一年级 · 算术
买东西。

帽子 9 元

毛衣 60 元

手套 6 元

(1) 买一件毛衣和一双手套一共需要多少元?

答: 买一件毛衣和一双手套一共需要（） 元。

(2) 买一双鞋子比买一顶帽子多多少元?

答: 买一双鞋子比买一顶帽子多（）元。

(3) 用 69 元钱正好可以买上面 ( ) 和 ( ) 两种东西。
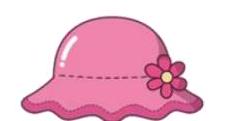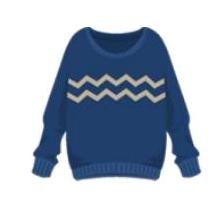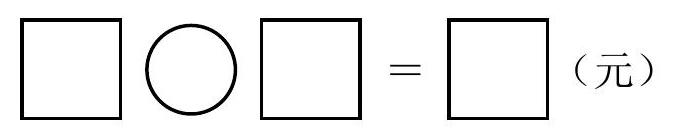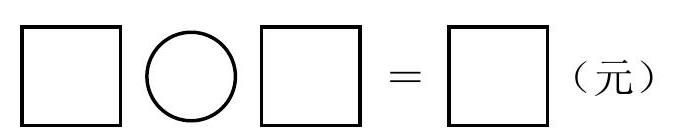
答案: 详解(1) $60+6=66$ (元) 答: 买一件毛衣和一双手套一共需要 66 元。

（2） $39-9=30$ (元） 答：买一双鞋子比买一顶帽子多 30 元。

（3）毛衣帽子